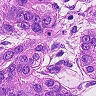
Metastatic tissue present: yes